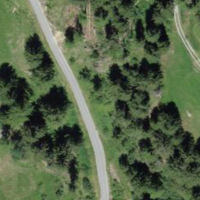
EUNIS habitat code: 43
Species observed at this site:
Campanula trachelium